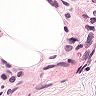
Metastatic tissue present: yes